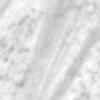
Label: change